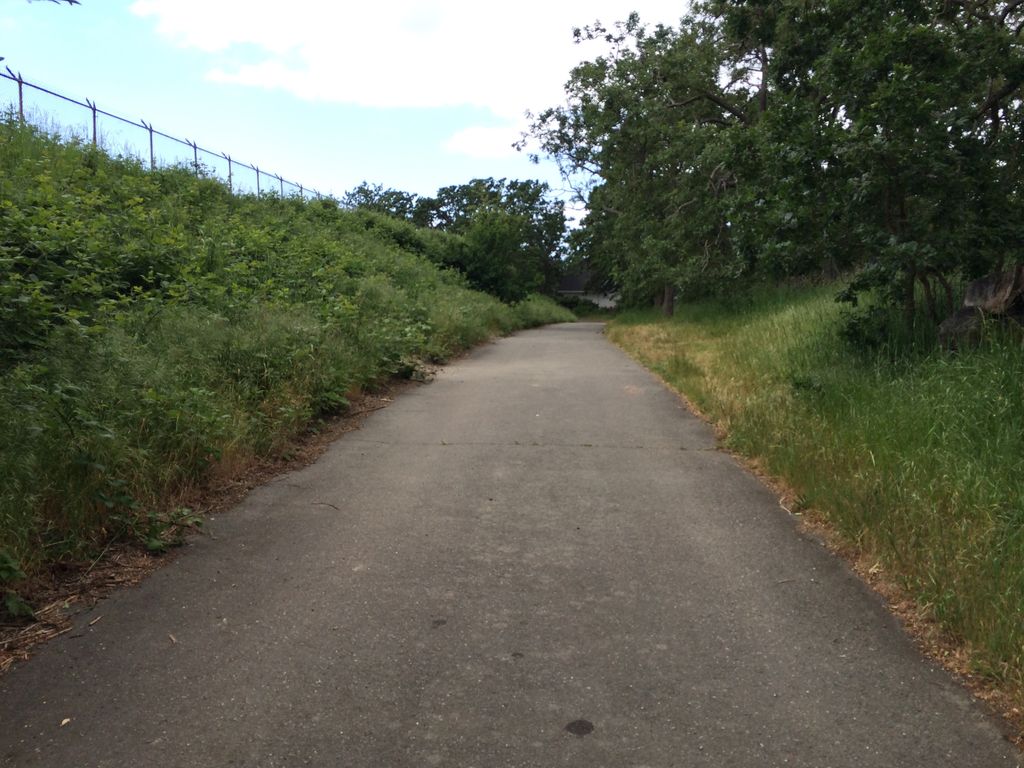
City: victoria